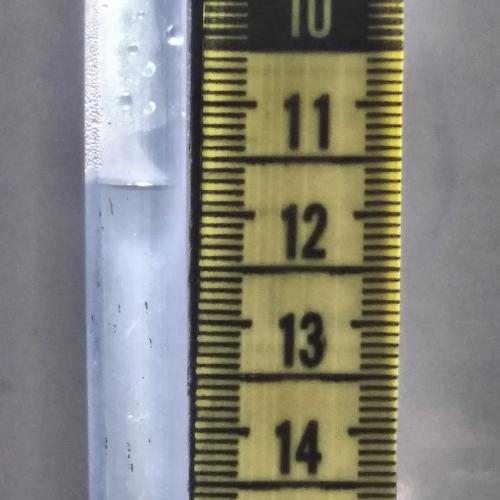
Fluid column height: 11.7 cm